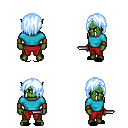
a pixel art fantasy rpg character, male body template, orc, green skin, teal long-sleeve shirt, red pants, white cyan bangs hairstyle, leather bracers, black slippers, dagger, four views (front, back, left, right), 2x2 character sprite sheet, small pixel art, hard edges, no anti-aliasing